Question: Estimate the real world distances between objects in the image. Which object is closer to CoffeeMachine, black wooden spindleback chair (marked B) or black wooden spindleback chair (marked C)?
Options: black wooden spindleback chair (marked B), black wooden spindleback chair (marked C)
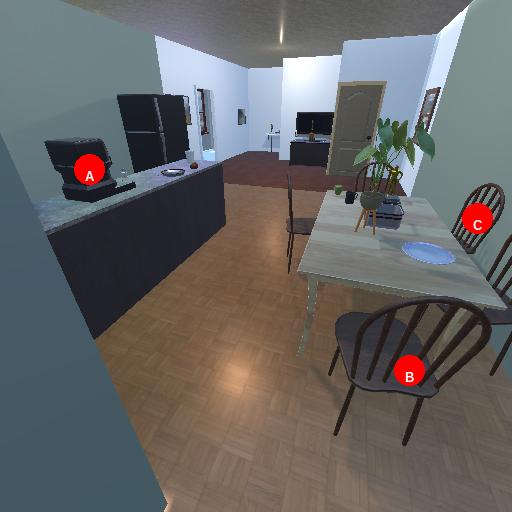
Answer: black wooden spindleback chair (marked B)